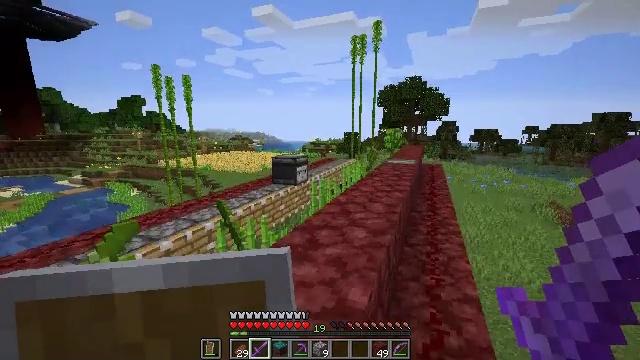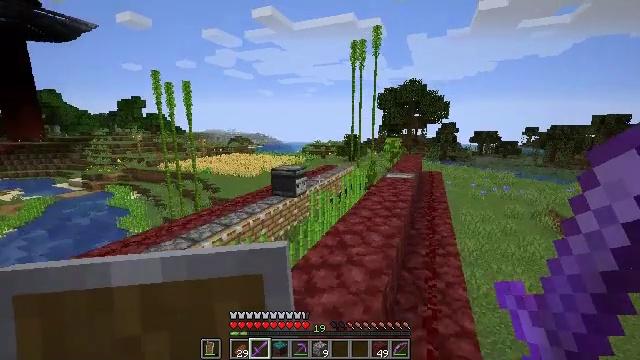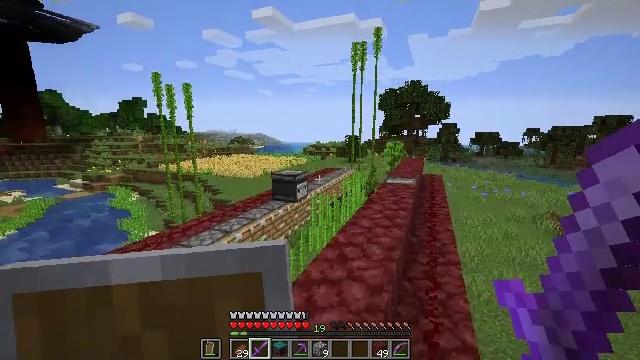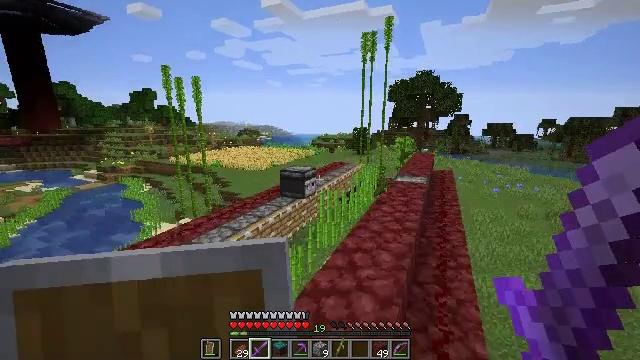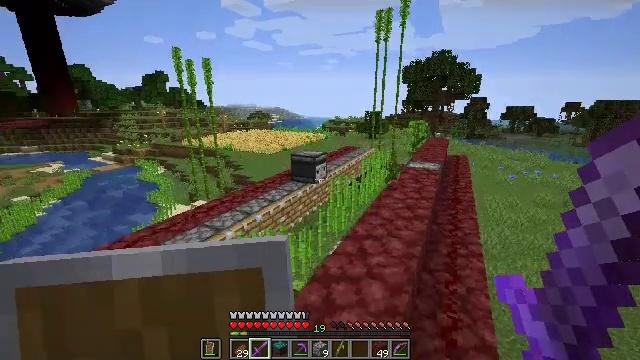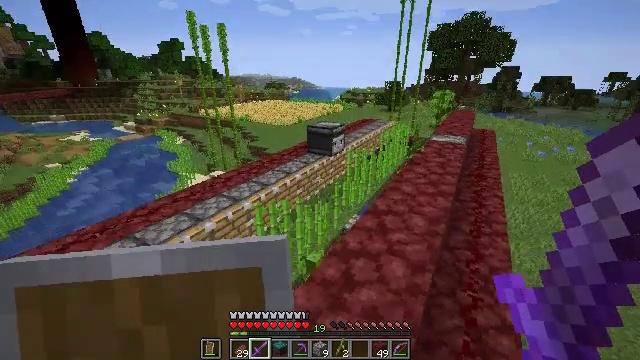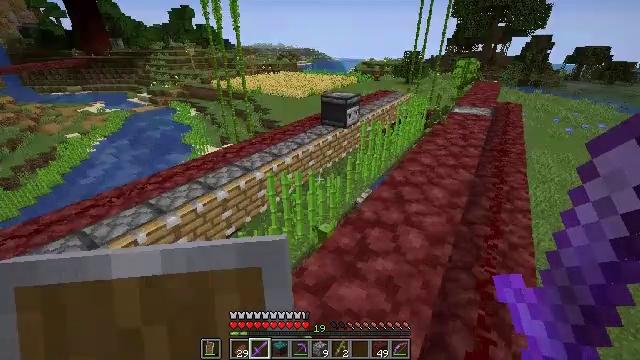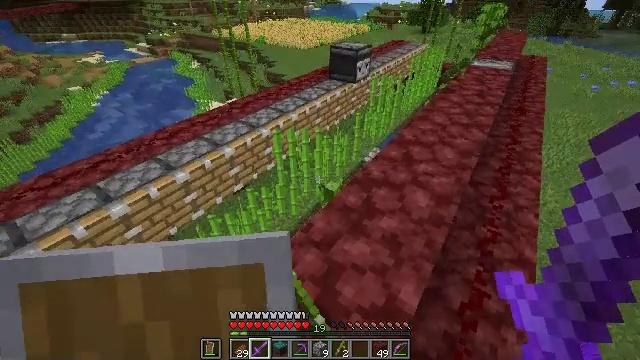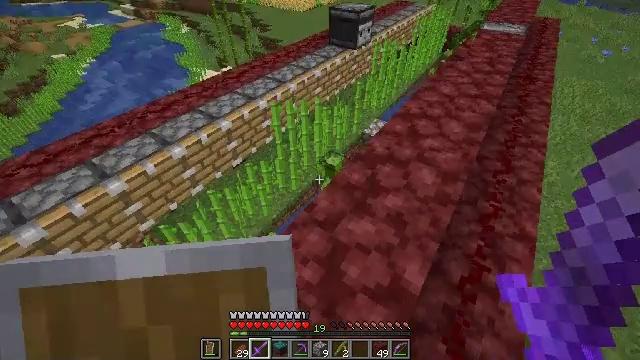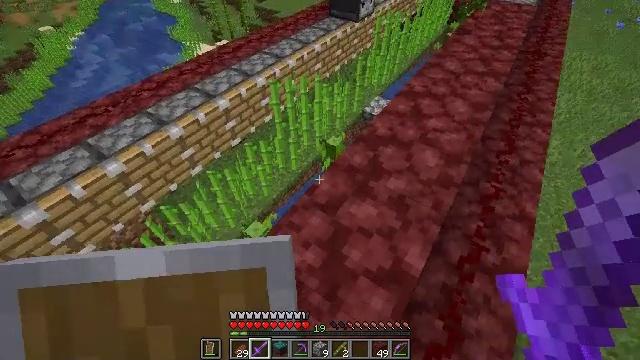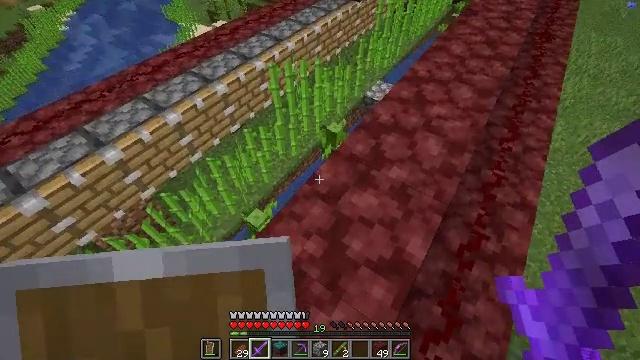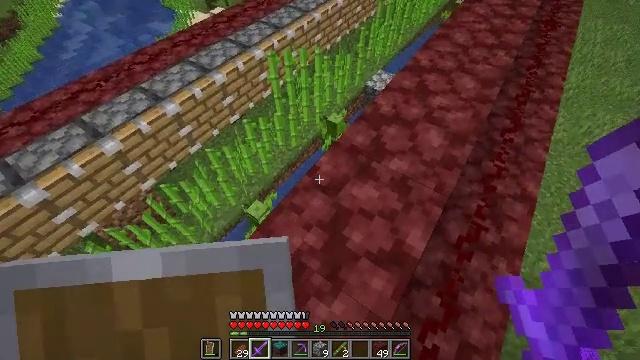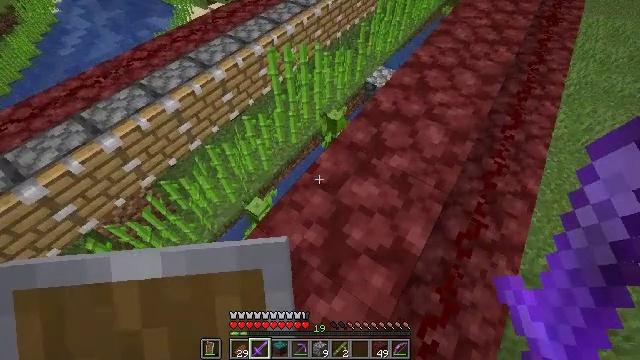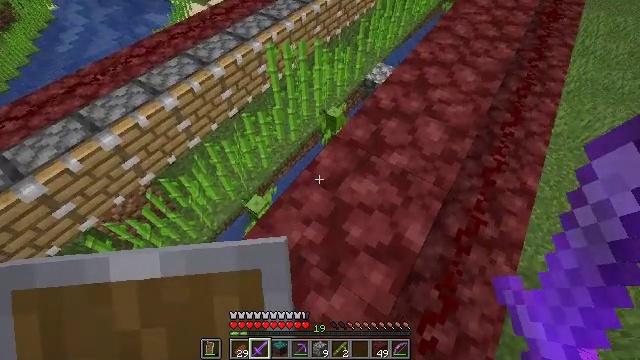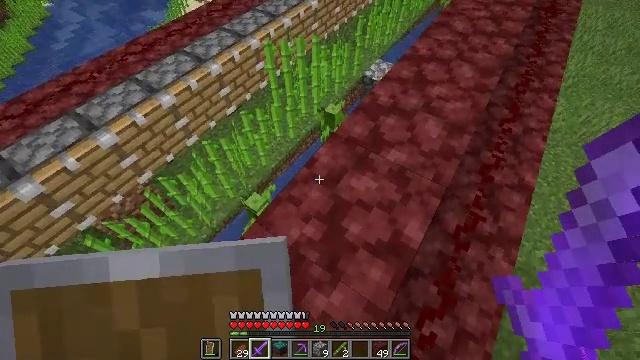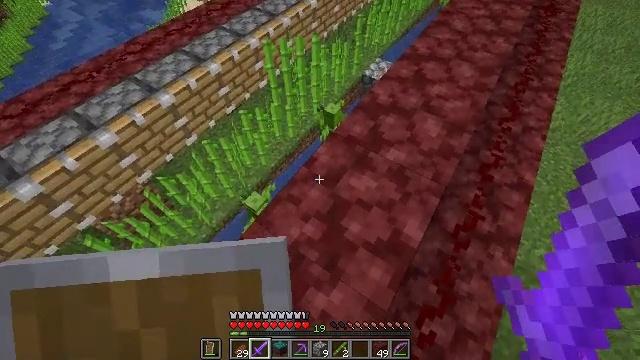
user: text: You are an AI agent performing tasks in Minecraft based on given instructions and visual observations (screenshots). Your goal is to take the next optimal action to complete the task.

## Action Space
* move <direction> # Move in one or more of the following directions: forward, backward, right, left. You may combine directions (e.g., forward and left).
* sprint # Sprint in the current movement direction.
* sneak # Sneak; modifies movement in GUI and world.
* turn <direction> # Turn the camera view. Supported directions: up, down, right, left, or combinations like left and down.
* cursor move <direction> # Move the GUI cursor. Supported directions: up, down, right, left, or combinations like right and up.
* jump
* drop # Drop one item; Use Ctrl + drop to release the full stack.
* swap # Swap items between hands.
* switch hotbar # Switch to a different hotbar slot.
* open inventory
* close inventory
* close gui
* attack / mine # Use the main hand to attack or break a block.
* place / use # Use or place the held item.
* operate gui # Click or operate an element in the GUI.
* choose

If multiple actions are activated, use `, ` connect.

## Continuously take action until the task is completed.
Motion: motion action
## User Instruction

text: Remove the tall grass to clear the area.
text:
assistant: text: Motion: move forward and move left, jump
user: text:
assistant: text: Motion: move forward and move left, jump
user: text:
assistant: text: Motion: move forward and move left, turn left and down
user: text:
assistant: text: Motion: move forward and move left, turn left and down
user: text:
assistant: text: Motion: move forward and move left, turn left and down
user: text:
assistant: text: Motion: turn left and down
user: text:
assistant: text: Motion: turn left and down
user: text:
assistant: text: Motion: turn down
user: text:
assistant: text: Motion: turn down
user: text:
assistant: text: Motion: turn down
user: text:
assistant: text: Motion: turn down
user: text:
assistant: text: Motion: no_op
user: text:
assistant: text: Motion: no_op
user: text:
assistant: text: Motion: no_op
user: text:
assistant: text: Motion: no_op
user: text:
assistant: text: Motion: no_op
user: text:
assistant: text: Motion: turn right and up
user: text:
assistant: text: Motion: move forward, turn right and up
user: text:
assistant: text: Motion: move forward, turn right and up
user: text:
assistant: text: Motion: move forward, turn up
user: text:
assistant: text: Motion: move forward, turn up
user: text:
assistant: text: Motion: turn up
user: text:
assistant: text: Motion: move forward, turn up
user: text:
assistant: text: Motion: move forward, turn up
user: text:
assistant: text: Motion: move forward, turn up
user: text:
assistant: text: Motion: move forward, turn up
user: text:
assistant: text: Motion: move forward, turn up
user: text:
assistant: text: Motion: move forward, turn up
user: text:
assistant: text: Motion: move forward, turn up
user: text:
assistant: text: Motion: move forward, turn up